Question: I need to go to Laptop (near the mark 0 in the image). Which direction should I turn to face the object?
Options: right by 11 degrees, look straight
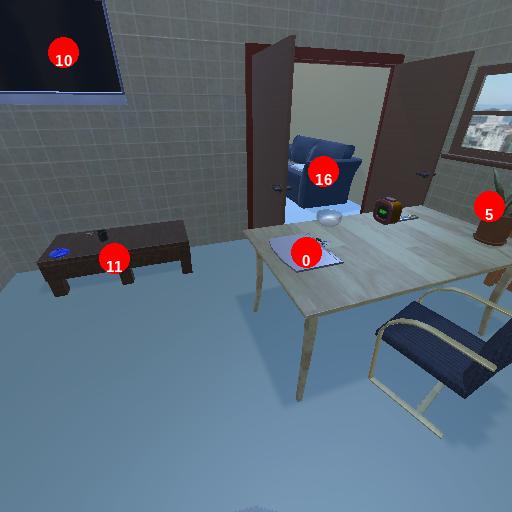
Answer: right by 11 degrees